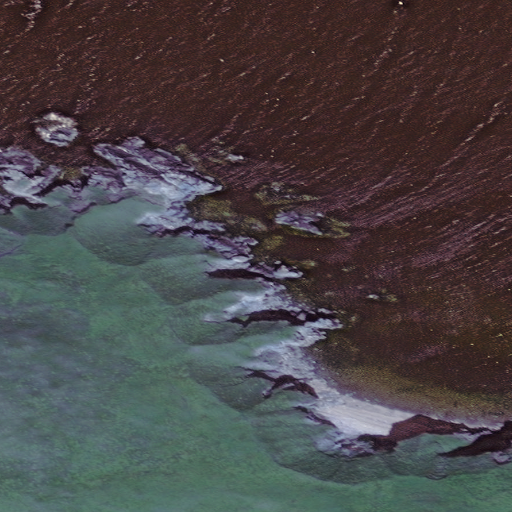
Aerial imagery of cape in Alaska named Miners Point containing only unknown